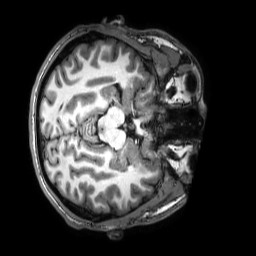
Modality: T1w
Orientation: axial
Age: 28
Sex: male
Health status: healthy
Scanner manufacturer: philips
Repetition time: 0.009 s
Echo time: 0.004 s